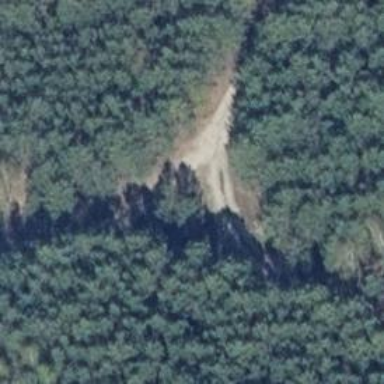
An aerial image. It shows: Sandy track road with grade4 tracktype.